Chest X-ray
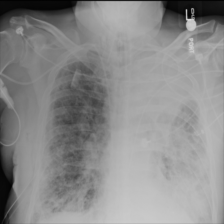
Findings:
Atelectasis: negative
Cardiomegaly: negative
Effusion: negative
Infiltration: negative
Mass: negative
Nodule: negative
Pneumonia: negative
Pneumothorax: negative
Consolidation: negative
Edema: negative
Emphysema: negative
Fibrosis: negative
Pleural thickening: negative
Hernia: negative